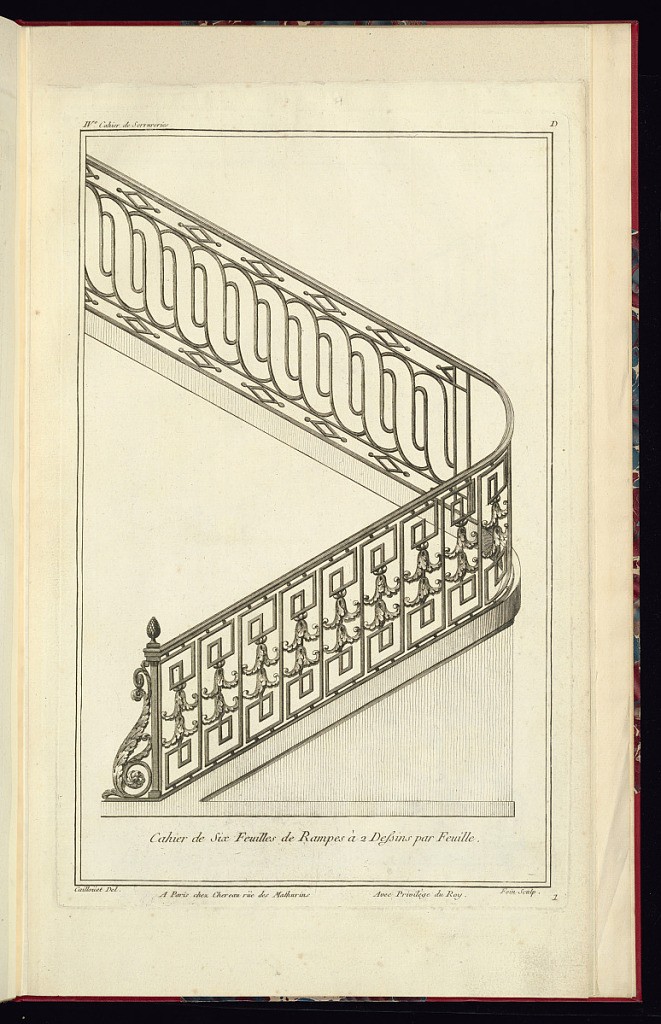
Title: Title Page and Staircase Balustrade Design
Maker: Caillouet, French, mid-18th century
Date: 1775–87
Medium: Engraving and etching on paper
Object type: Print
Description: Title page and a design for a wrought-iron staircase balustrade featuring geometric, meander (Greek key) pattern, and scrolling bands with scrolling leaves (fleurons), and an acorn finial. The plate is titled, signed, and numbered